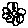
Label: flower